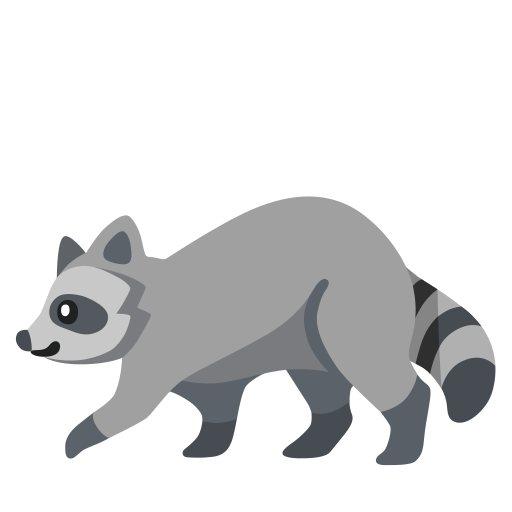
Emoji: 🦝